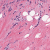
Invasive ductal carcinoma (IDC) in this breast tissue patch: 0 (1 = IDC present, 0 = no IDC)